Question: The code below creates a window with two views: 'QListView' on a left and 'QTreeView' on a right. Both views share the same 'Model()' which sub-classed from 'QAbstractTableModel'.
I want left 'QListView' to display the 'self.modelDict' dictionary keys. While the right-side 'QTreeView' to display the dictionary values. I have been recommended to use 'QSortFilterProxyModel' to get things done. I would appreciate if you show how to implement 'QSortFilterProxyModel' into this code:

'''
import os,sys
from PyQt4 import QtCore, QtGui
app=QtGui.QApplication(sys.argv)
elements={'Animals':{1:'Bison',2:'Panther',3:'Elephant'},'Birds':{1:'Duck',2:'Hawk',3:'Pigeon'},'Fish':{1:'Shark',2:'Salmon',3:'Piranha'}}
class Model(QtCore.QAbstractTableModel):
def __init__(self):
QtCore.QAbstractTableModel.__init__(self)
self.modelDict={}
self.items=[]
def rowCount(self, parent=QtCore.QModelIndex()):
return len(self.items)
def columnCount(self, index=QtCore.QModelIndex()):
return 3
def data(self, index, role):
if not index.isValid() or not (0<=index.row()<len(self.items)): return QtCore.QVariant()
if role==QtCore.Qt.DisplayRole: return self.items[index.row()]
def addItem(self, itemName=None, column=0):
totalItems=self.rowCount()
self.beginInsertRows(QtCore.QModelIndex(), totalItems+1, column)
if not itemName: itemName='Item %s'%self.rowCount()
self.items.append(itemName)
self.endInsertRows()
def buildItems(self):
(self.addItem(key) for key in self.modelDict)
class Window(QtGui.QWidget):
def __init__(self):
super(Window, self).__init__()
mainLayout=QtGui.QHBoxLayout()
self.setLayout(mainLayout)
self.model=Model()
self.model.modelDict=elements
self.model.buildItems()
self.viewA=QtGui.QListView()
self.viewA.setModel(self.model)
self.viewB=QtGui.QTableView()
self.viewB.setModel(self.model)
mainLayout.addWidget(self.viewA)
mainLayout.addWidget(self.viewB)
self.show()
window=Window()
sys.exit(app.exec_())
'''
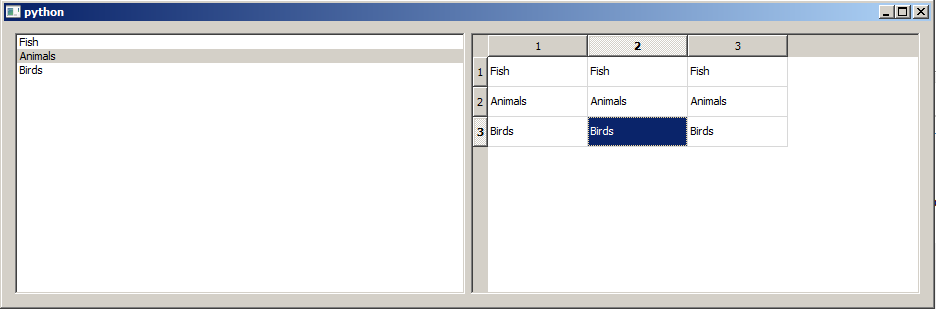
Answer: Create 'QSortFilterProxyModel':
'''
self.proxy = QSortFilterProxyModel()
'''
Assign a base model to the proxy:
'''
self.proxy.setSourceModel(self.model)
'''
Make the proxy filter use the first column of the model:
'''
self.proxy.setFilterKeyColumn(0)
'''
Assign the proxy to the table instead of the model:
'''
self.viewB.setModel(self.proxy)
'''
When current index in the first view is changed (connect to signal 'activated'), change the filter key:
'''
self.proxy.setFilterRegExp(self.model.data(self.viewA.currentIndex()).toString())
'''
'viewB' will display data filtered by the value of an item selected in 'viewA'
Also
- 'data'- 'self.items'
Depending on how do you want to display values - in 3 rows 1 column or in 3 columns 1 row - these should be fixed.
For example, if you want to display values in 1 row 3 columns, you need to have something like this in your 'data' method:
'''
if role==QtCore.Qt.DisplayRole: return self.items[index.row()][index.column()]
'''